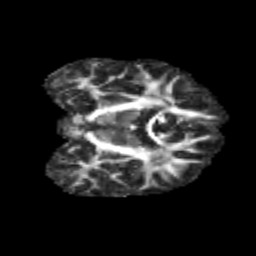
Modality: FA
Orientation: coronal
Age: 11
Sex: male
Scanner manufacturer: siemens
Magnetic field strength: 3 T
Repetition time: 3.8 s
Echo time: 0.07 s